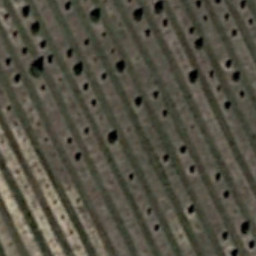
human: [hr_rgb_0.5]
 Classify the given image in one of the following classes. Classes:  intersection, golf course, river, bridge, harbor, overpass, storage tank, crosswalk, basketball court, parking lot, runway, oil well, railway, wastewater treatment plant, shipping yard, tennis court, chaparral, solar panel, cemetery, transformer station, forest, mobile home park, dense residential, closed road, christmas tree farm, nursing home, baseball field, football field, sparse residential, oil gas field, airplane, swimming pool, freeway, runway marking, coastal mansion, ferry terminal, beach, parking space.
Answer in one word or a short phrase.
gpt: christmas tree farm